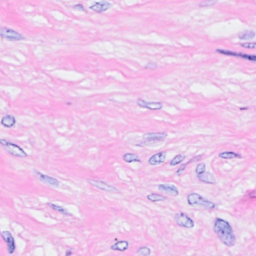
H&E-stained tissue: Breast